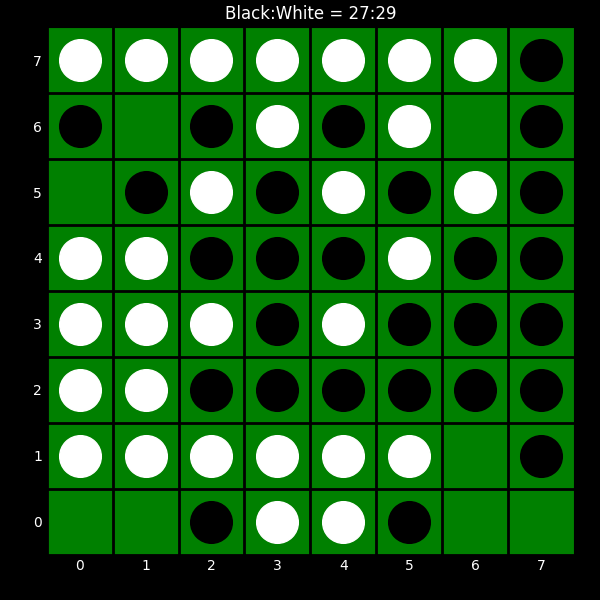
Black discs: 27
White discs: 29